Question: I am trying to execute this
'java -cp .ntlr-4.7.2-complete.jar org.antlr.v4.gui.TestRig CPP14 translationUnit -gui example.cc'
command but it showing this error
> Can't load CPP14 as lexer or parser

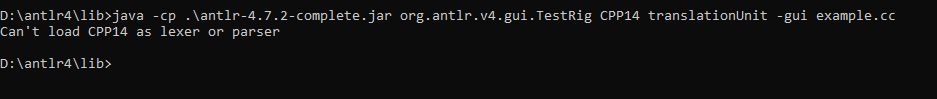
Answer: You should make sure that:
- 'CPP14Lexer.java''CPP14Parser.java'- 'CPP14Lexer.java''CPP14Parser.java'- 'CPP14Lexer''CPP14Parser'
So, assuming 'CPP14Lexer' and 'CPP14Parser' are in the default package (and reside in the same folder as the 'antlr-4.7.2-complete.jar' file), then your command should look like this:
'''
java -cp .ntlr-4.7.2-complete.jar;. org.antlr.v4.gui.TestRig CPP14 translationUnit -gui example.cc
'''